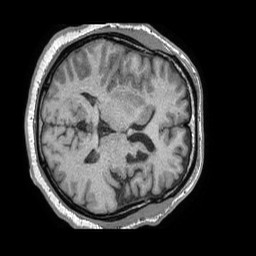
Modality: T1w
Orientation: axial
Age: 56
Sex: male
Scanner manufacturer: philips
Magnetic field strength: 1.5 T
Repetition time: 0.007993 s
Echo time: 0.003718 s